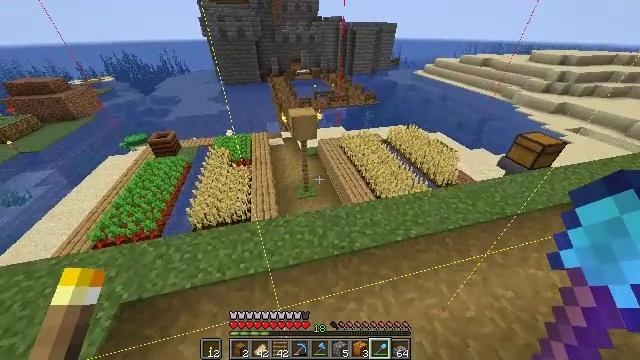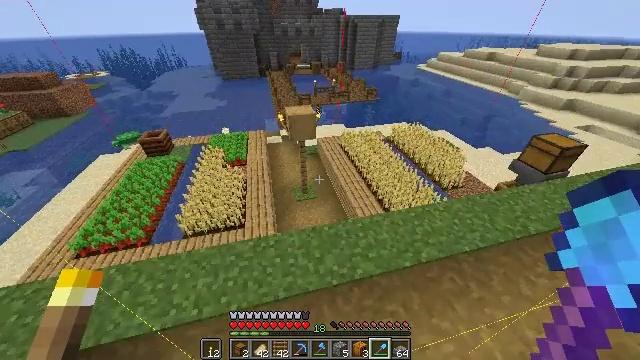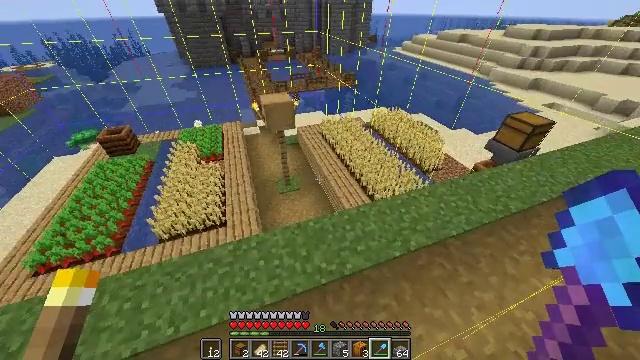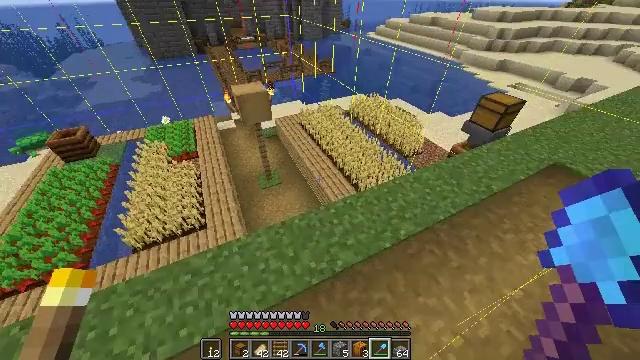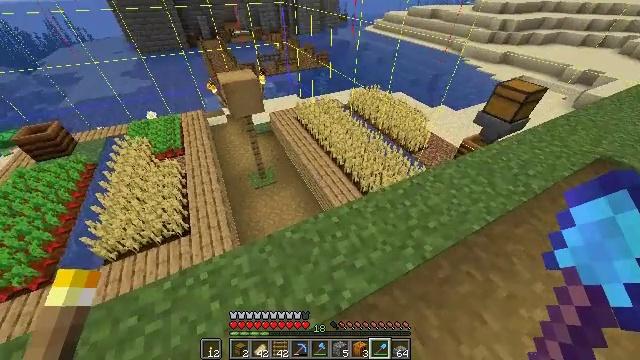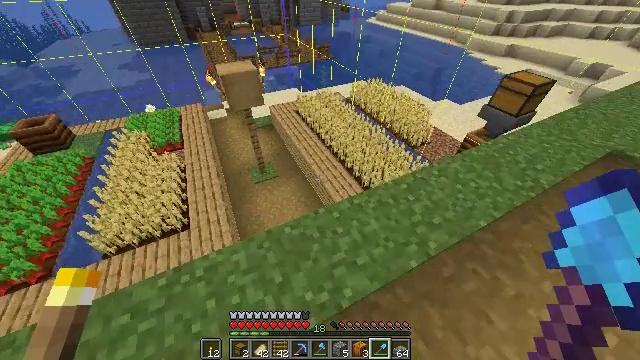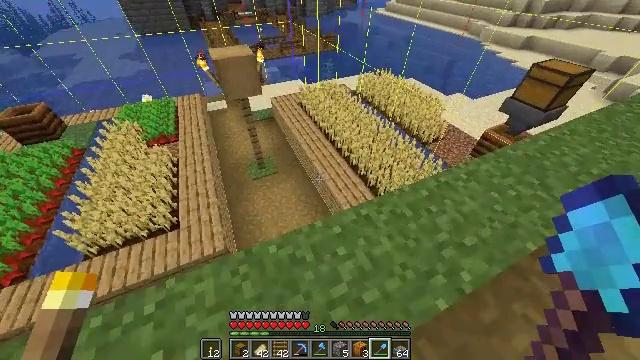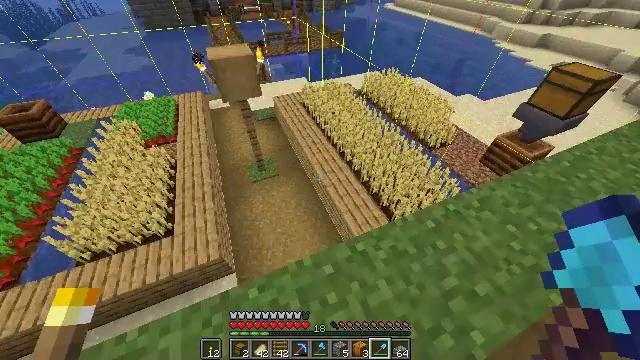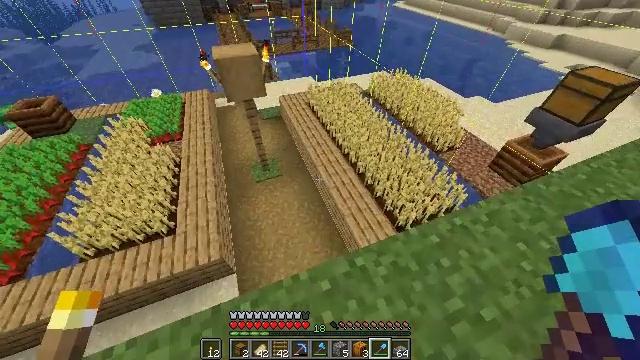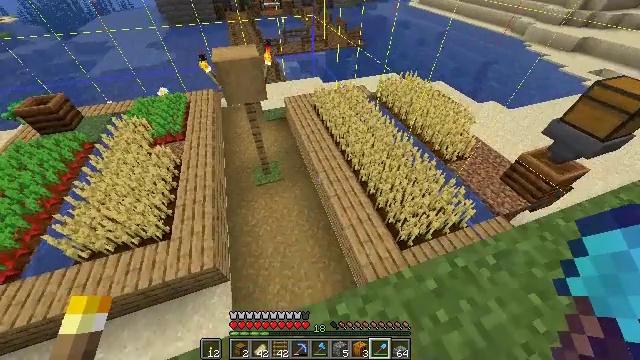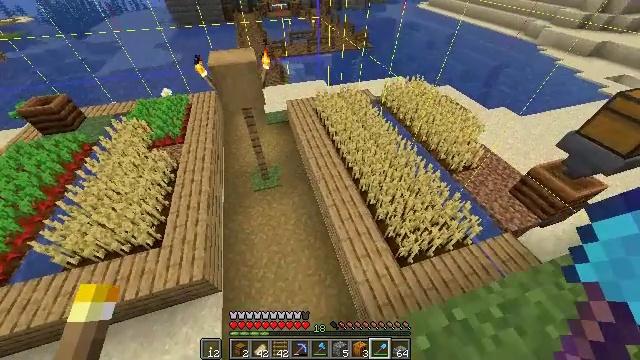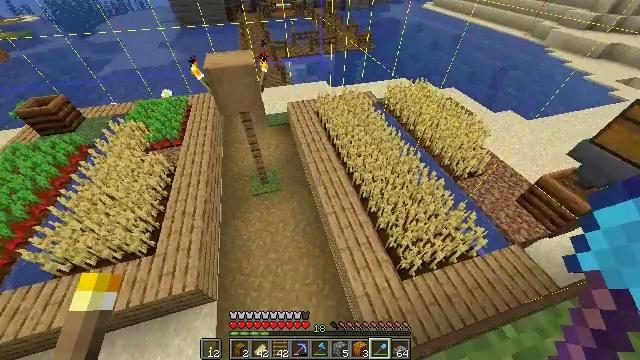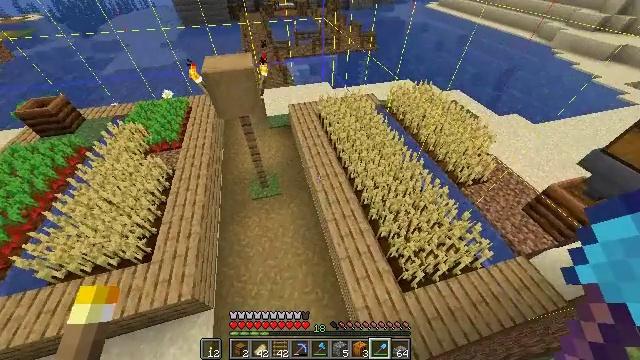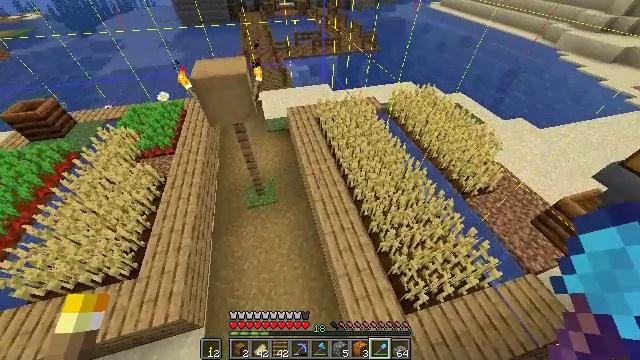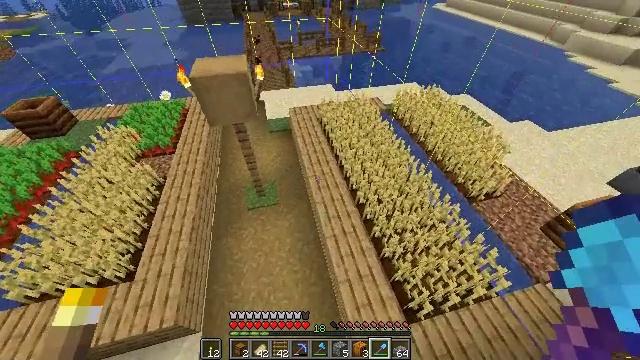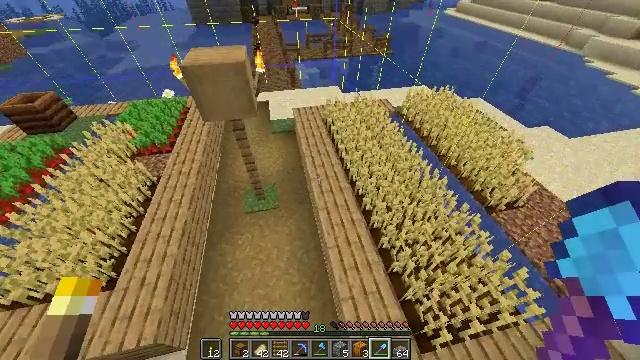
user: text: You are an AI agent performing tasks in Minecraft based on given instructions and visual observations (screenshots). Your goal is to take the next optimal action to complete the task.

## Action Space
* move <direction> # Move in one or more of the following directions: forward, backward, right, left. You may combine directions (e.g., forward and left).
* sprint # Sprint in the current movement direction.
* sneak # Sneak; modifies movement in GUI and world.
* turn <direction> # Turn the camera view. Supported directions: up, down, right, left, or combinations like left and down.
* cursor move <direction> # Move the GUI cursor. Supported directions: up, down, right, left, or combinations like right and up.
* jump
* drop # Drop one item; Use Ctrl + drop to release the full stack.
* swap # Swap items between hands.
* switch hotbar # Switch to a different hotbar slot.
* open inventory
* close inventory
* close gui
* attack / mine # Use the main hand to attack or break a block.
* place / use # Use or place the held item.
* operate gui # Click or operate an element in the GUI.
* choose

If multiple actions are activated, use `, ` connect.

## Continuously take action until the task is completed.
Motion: motion action
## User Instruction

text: Collect soul sand blocks.
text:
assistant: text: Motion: move forward, turn down
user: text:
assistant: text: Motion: move forward, turn right and down
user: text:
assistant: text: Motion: move forward and move right, turn right and down
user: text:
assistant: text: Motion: move forward and move right
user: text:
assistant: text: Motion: move forward and move right, turn down
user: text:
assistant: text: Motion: move forward and move right, turn left and down
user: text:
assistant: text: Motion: move forward and move right, sprint, turn left
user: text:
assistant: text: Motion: move forward and move right, sprint, turn left
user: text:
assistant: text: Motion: move forward and move right, sprint, turn left
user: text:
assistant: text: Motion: move forward, sprint, turn left
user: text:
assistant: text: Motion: move forward, sprint
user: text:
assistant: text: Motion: move forward
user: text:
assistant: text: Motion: move forward
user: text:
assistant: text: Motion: move forward, sprint
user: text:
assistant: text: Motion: move forward, sprint, turn left and up
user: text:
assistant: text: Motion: move forward, sprint, turn left and up
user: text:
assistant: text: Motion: move forward, sprint, turn left and up
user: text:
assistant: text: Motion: move forward, turn up
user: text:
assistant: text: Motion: move forward, turn up
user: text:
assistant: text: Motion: move forward, sprint, turn up
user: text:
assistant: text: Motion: move forward, sprint, turn up
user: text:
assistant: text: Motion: move forward, sprint, turn left and up
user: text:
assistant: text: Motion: move forward, turn left and up
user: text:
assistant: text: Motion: move forward, turn left and up
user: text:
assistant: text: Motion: move forward, sprint
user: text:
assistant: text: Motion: move forward, sprint
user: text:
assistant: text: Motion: move forward, sprint
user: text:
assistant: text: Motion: move forward, sprint
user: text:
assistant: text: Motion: move forward
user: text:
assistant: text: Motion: move forward